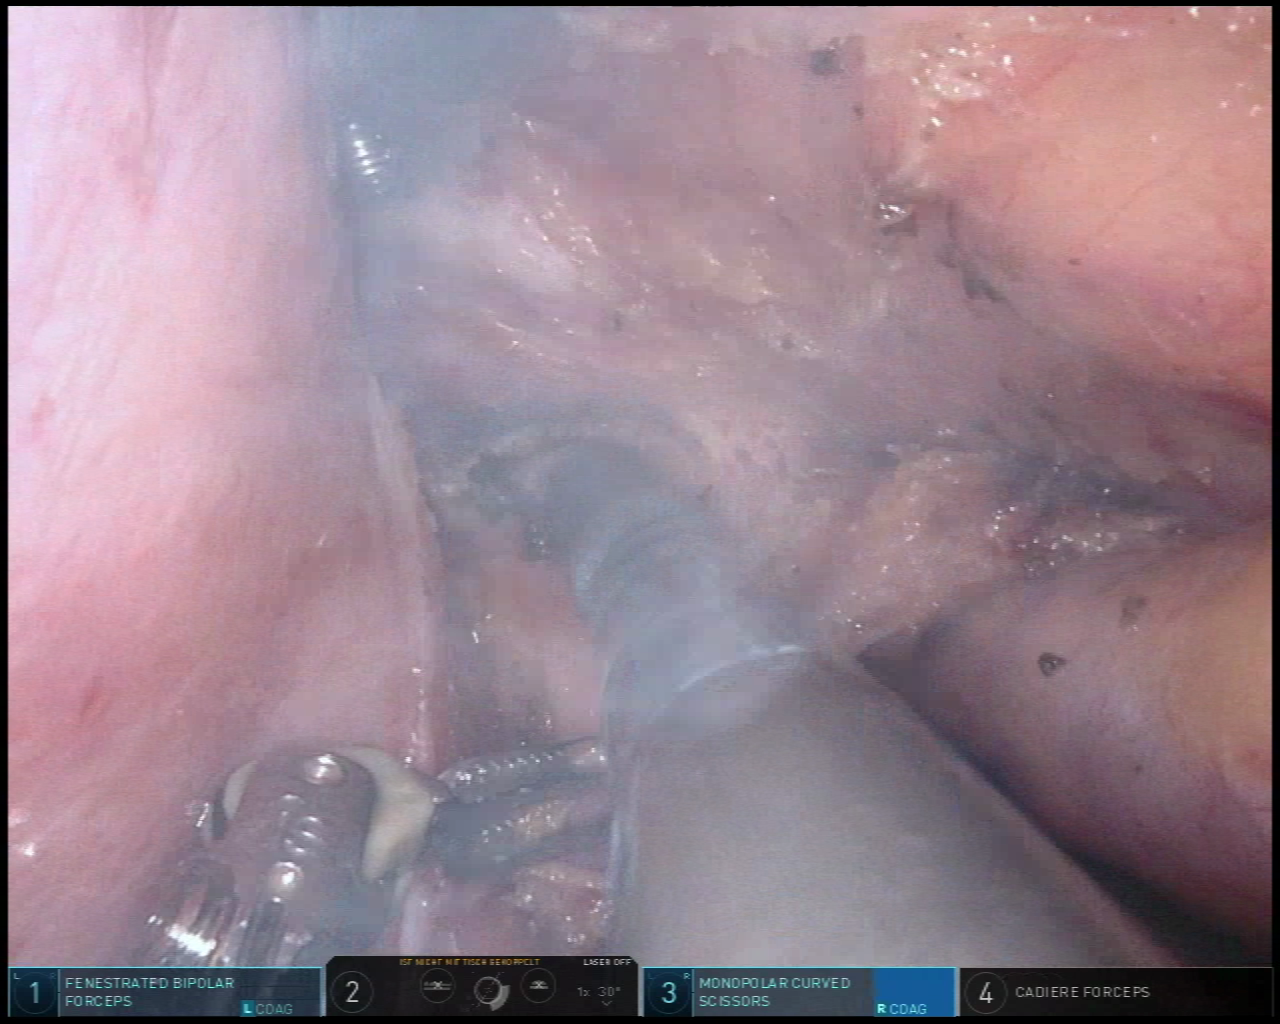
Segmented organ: vesicular_glands
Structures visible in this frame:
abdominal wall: no
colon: no
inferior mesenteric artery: no
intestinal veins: no
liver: no
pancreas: no
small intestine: no
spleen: no
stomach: no
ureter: no
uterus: no
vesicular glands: yes